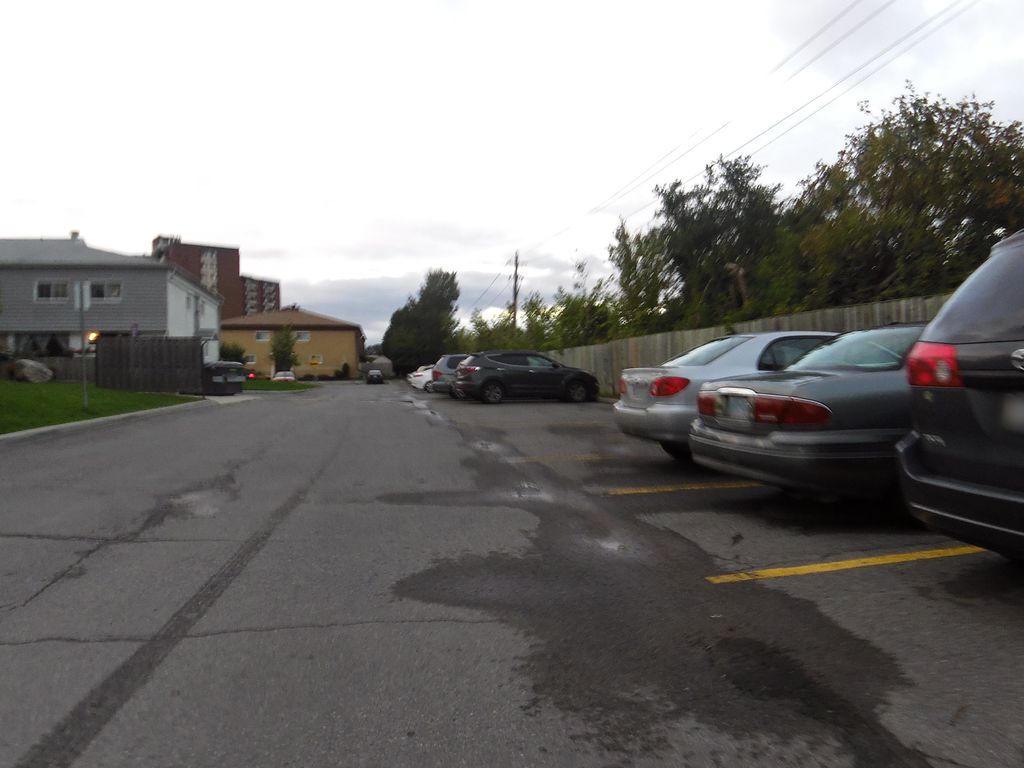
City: ottawa-gatineau